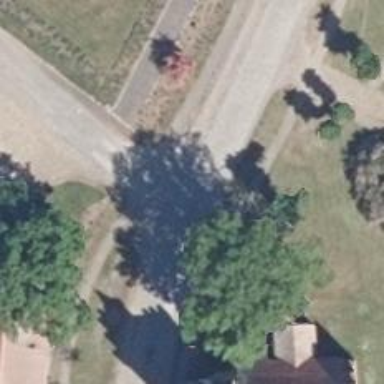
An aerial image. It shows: Secondary road.